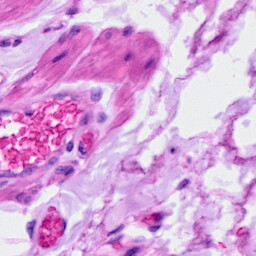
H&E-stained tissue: Ovarian